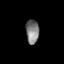
Tissue: skin
Cell type: Others
Senescence score: 0.7146
Nuclear area (px): 308
Mean DAPI intensity: 124.419